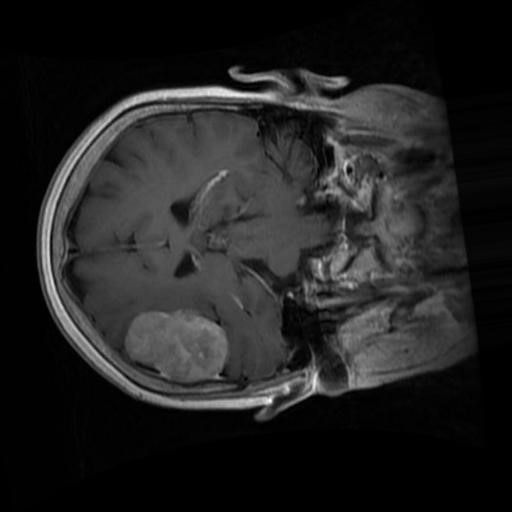
Label: brain_menin